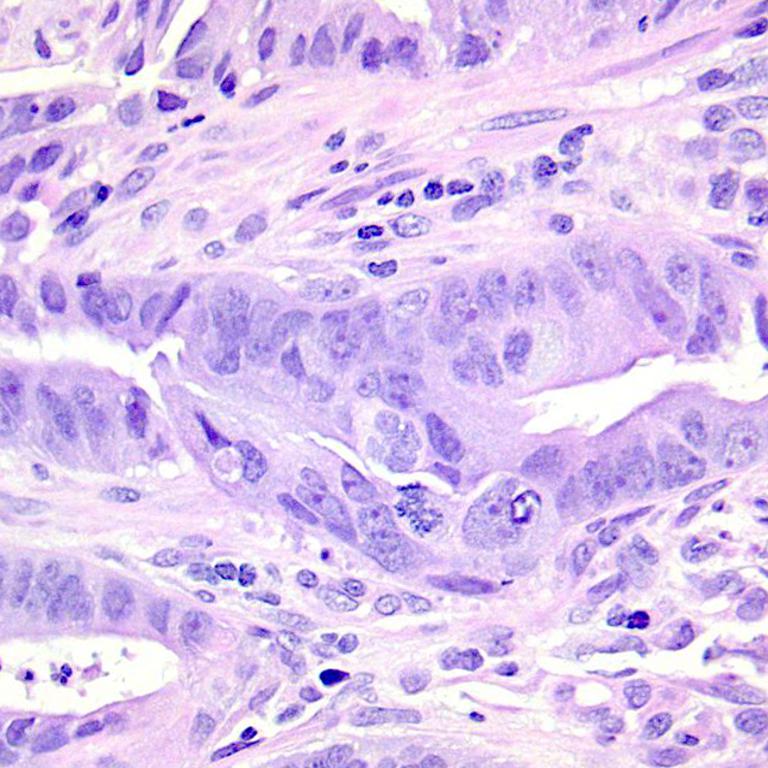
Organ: colon
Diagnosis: adenocarcinomas